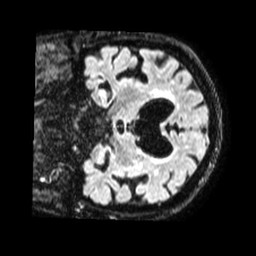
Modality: FLAIR
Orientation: coronal
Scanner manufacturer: philips
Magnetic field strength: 1.5 T
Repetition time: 4.8 s
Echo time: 0.3306 s